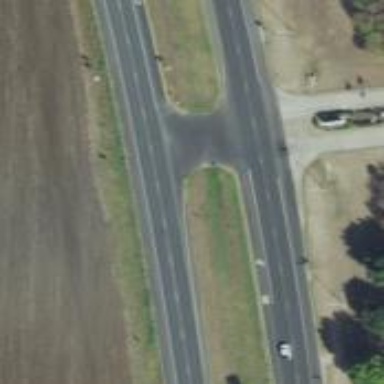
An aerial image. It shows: Primary link highway.